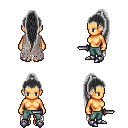
a pixel art fantasy rpg character, female body template, human, tanned skin, gray tattered cape, teal pants, gray extra-long topknot hairstyle, metal boots, dagger, four views (front, back, left, right), 2x2 character sprite sheet, small pixel art, hard edges, no anti-aliasing